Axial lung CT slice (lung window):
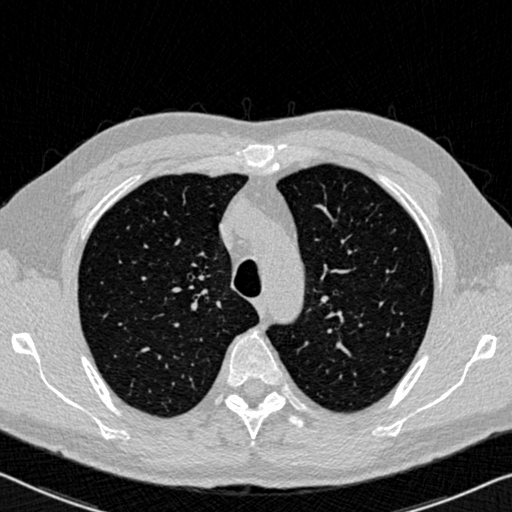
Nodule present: no